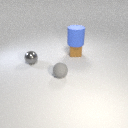
small brown rubber cube below large blue rubber cylinder